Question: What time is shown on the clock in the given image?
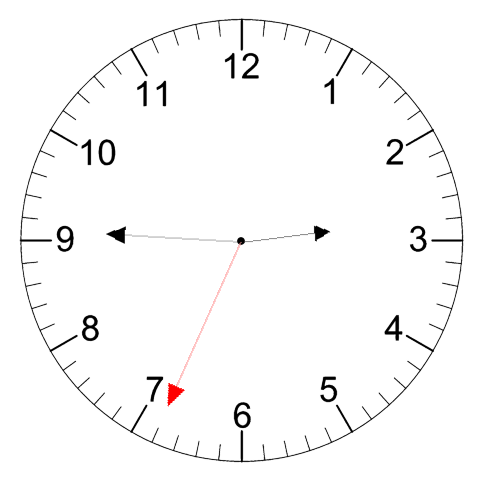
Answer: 02:45:34